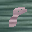
Label: 8